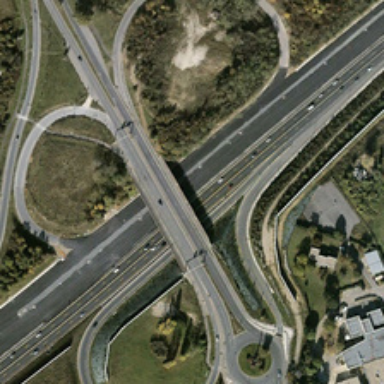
Many green trees and some buildings are near a viaduct with many cars .